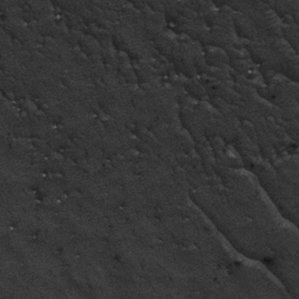
Label: frost